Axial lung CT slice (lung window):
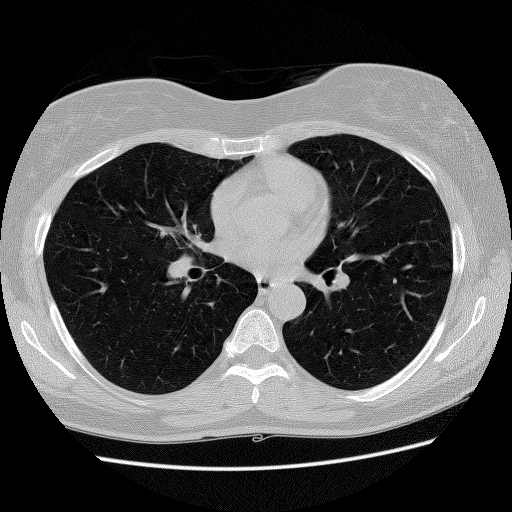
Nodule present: no